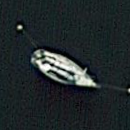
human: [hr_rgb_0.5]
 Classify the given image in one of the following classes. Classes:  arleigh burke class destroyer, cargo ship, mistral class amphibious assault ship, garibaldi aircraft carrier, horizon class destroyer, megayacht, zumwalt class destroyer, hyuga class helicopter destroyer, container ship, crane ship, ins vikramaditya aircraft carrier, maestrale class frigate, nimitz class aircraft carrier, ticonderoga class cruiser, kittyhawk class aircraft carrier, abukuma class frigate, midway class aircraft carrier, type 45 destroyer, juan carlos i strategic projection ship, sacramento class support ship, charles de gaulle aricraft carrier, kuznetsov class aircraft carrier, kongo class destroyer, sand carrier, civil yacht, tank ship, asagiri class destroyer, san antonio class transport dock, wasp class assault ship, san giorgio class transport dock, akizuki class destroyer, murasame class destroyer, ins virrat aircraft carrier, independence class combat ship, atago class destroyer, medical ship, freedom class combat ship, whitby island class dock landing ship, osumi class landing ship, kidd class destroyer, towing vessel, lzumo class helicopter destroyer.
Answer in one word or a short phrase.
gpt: Civil yacht